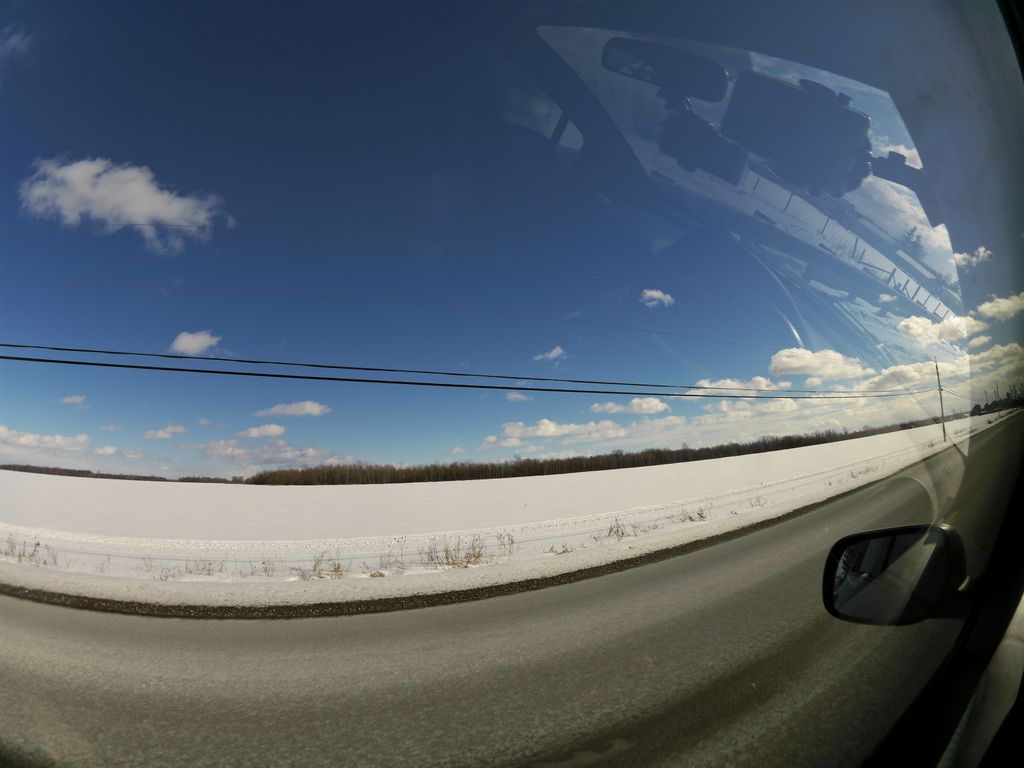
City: ottawa-gatineau